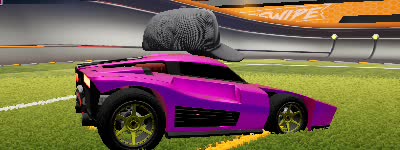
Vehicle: breakout